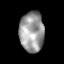
Tissue: skin
Cell type: Epithelial cells
Senescence score: 0.2396
Nuclear area (px): 968
Mean DAPI intensity: 154.191